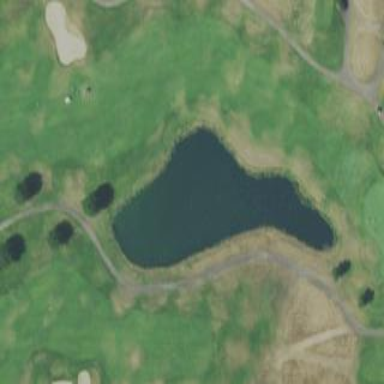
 specifically mown fairway on golf course."